Question: I have the following graph in Matlab:

I have tried using ''xTick'' and ''yTick'' to make the axis on each subplot the same, but it's not accomplishing what I would like it to. I also want the both axes of each subplot to share the same range so that I can easily compare the graphs. (i.e. ranging from 0 - 20, in y, and 0 - 400 in x).
I'm not sure how to change this.
My attempt is below. Does anyone know how to do this?
'''
figure()
hold on
subplot (1,2,1);
% xlim([0 400]);
% ylim([0 25]);
graph_made = [num_calls_made];
plot (graph_made);
title('Number of calls made')
xlabel('ID Number of caller');
ylabel('Number of calls');
set(gca, 'XTick', [0💯400]);
set(gca, 'YTick', [0:5:20]);
subplot (1,2,2);
graph_rec = [num_calls_received];
plot (graph_rec);
title('Number of calls received')
xlabel('ID Number of caller');
ylabel('Number of calls');
set(gca, 'XTick', [0💯400]);
set(gca, 'YTick', [0:5:20]);
hold off
'''
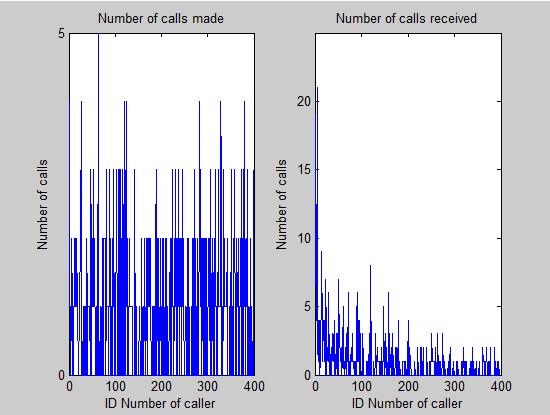
Answer: If you want the axes limits to stay linked as a user interactively zooms or pans, you can also use the 'linkaxes' command...
'''
subplot(1,2,1)
% your plotting code here...
ax = gca; %get the handle to the current axis
subplot(1,2,2)
% your plotting code here...
ax(end+1) = gca; %get the handle to the current axis
linkaxes(ax); %this will link both the x and y axes.
'''